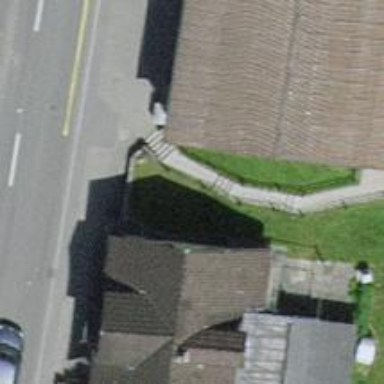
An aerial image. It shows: Set of steps on the road.